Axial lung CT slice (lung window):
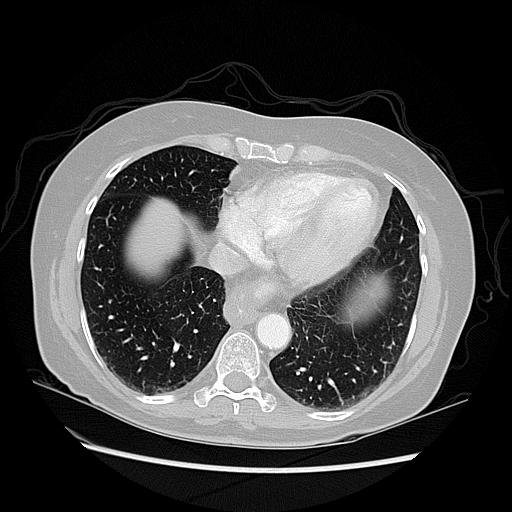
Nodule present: no